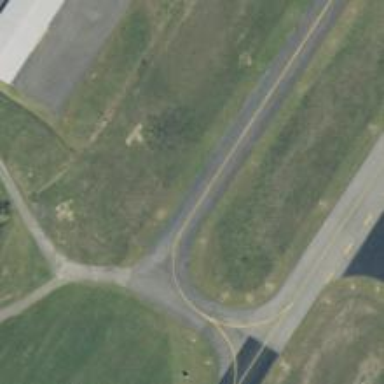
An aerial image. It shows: Asphalt taxiway in the airport.